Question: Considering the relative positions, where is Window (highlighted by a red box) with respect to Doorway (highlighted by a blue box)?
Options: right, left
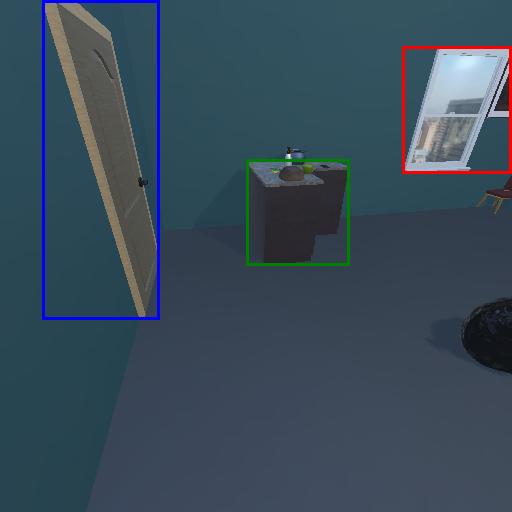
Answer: right